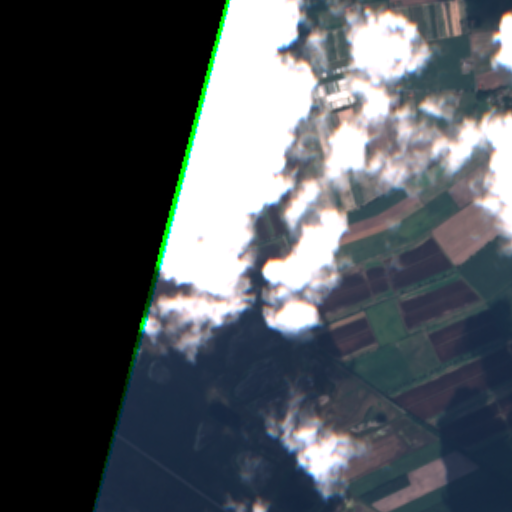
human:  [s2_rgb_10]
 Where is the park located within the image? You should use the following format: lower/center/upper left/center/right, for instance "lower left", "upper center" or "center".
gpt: The park is located in the upper right of the image.
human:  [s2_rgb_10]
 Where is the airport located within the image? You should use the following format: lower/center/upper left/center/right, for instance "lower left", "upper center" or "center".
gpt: There is no airport in the image.